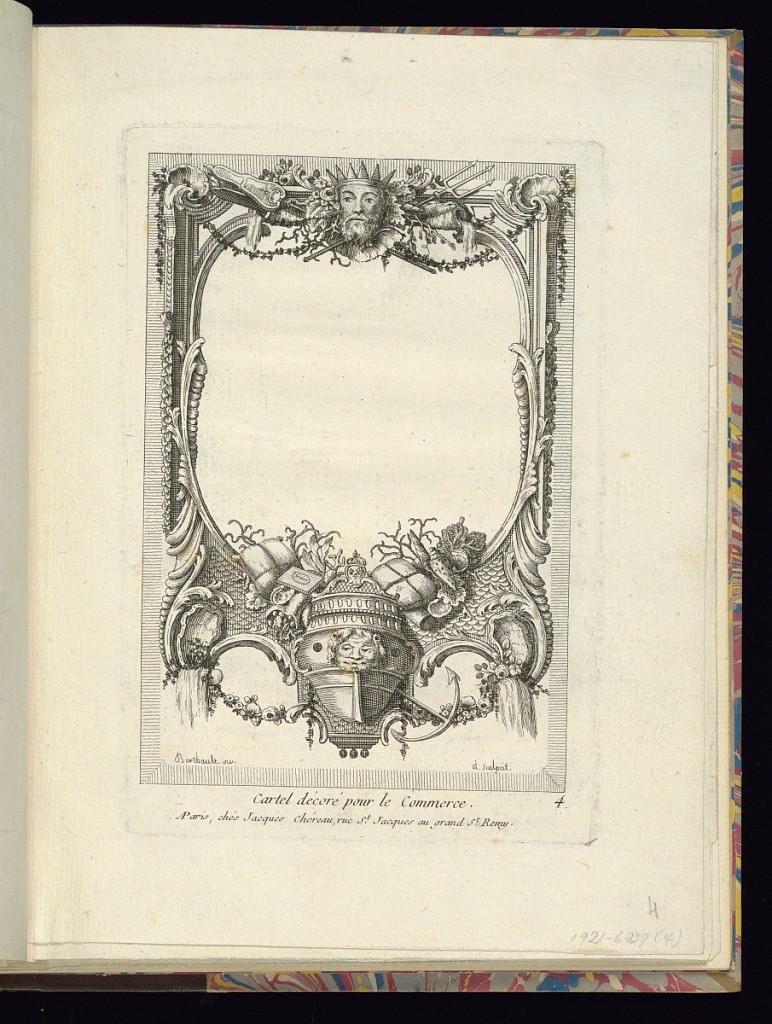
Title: Cartel décoré pour le Commerce
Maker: Pierre-Gabriel Berthault, French, 1737–1831
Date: ca. 1758
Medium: Etching and engraving on laid paper
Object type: Print
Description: Design of a rocaille frame with scrolls, flowers, and attributes of commerce, particularly as relating to sea trade, including a mascaron of Poseidon, a trident, coral, seashells, and an anchor. The plate is signed and numbered.